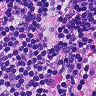
Metastatic tissue present: no